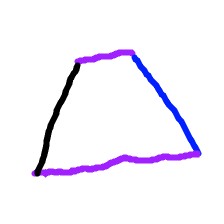
Shape: trapezoid